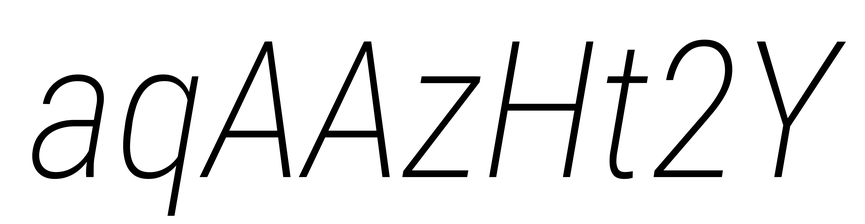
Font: Roboto-Italic_Condensed_ExtraLight_Italic